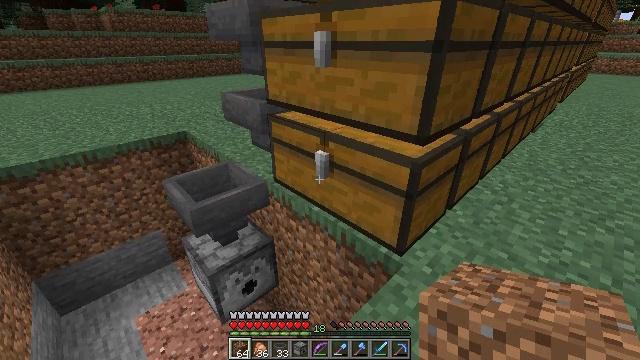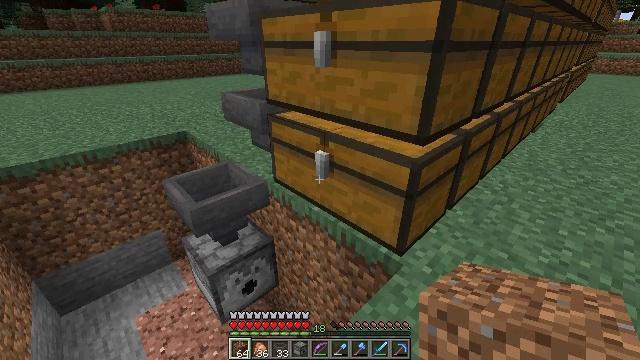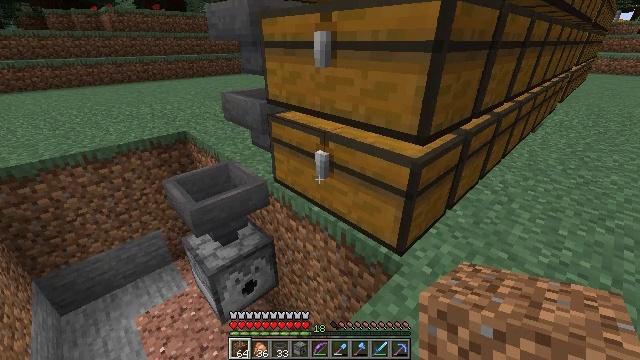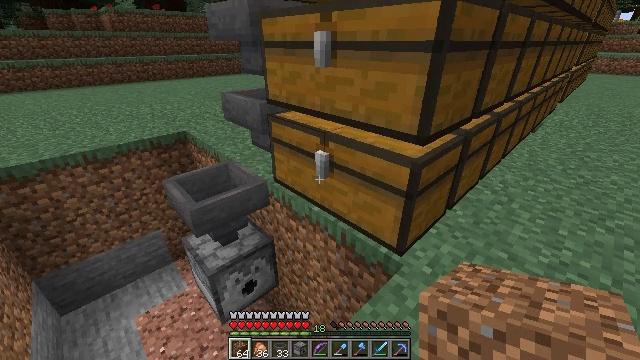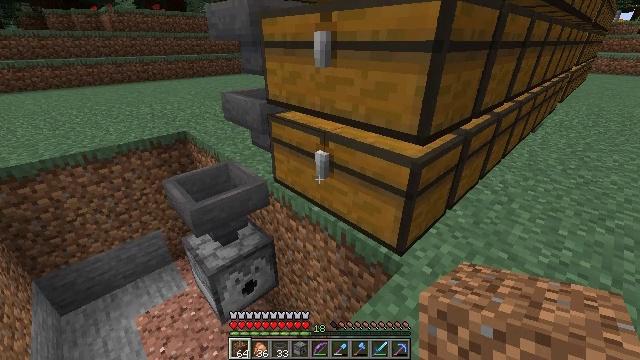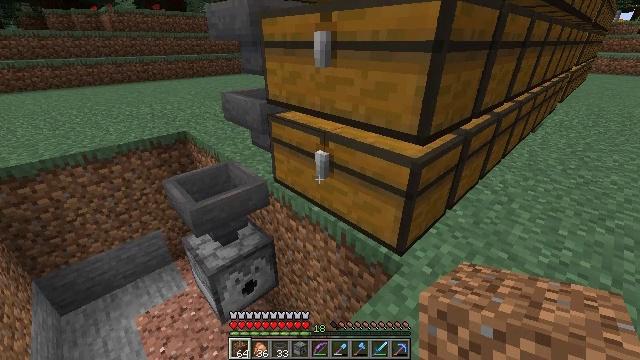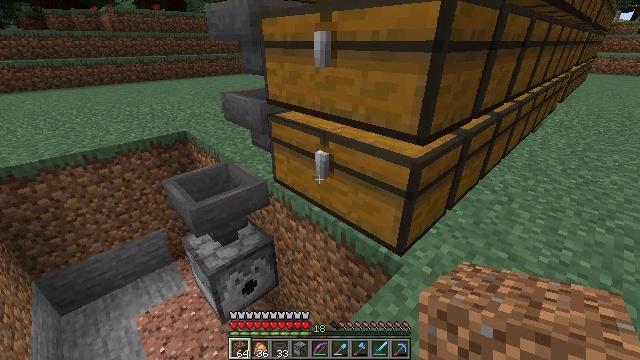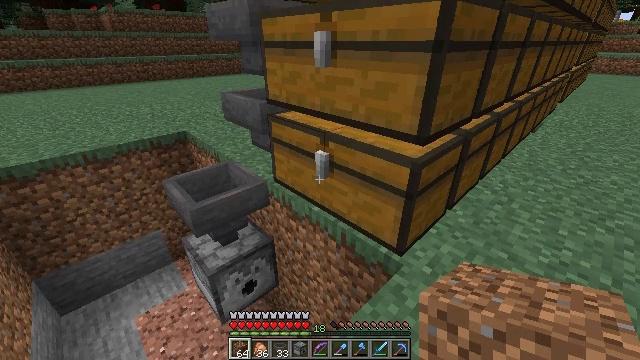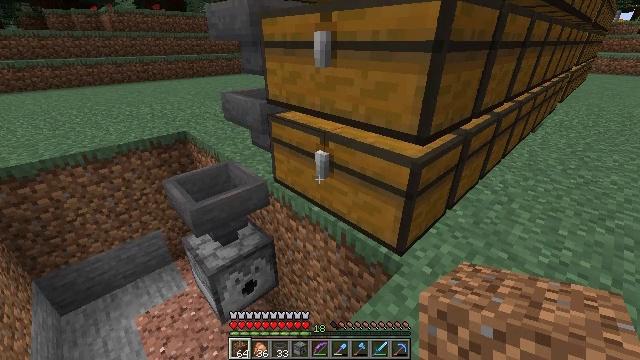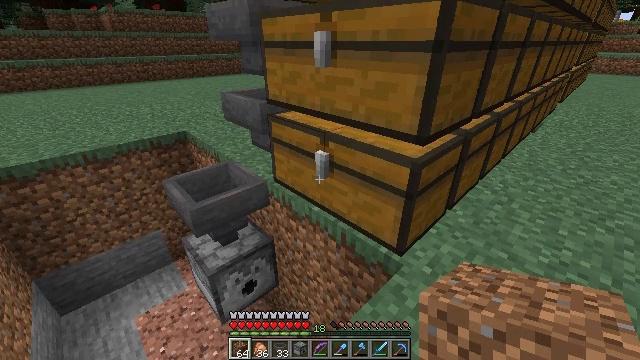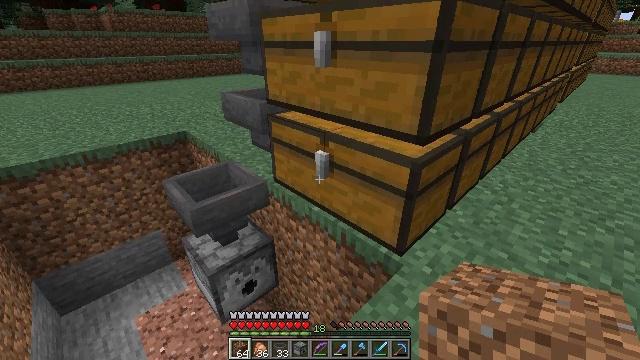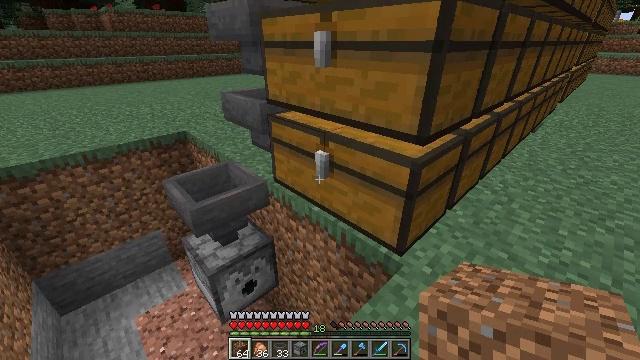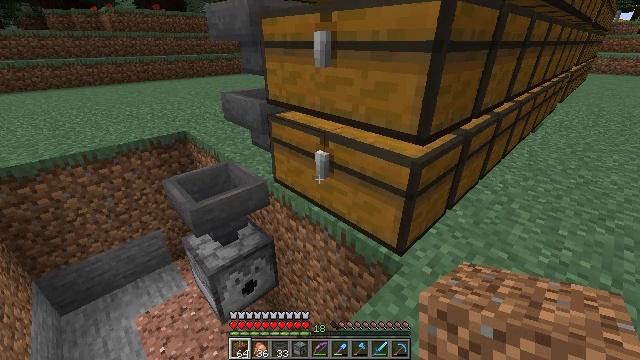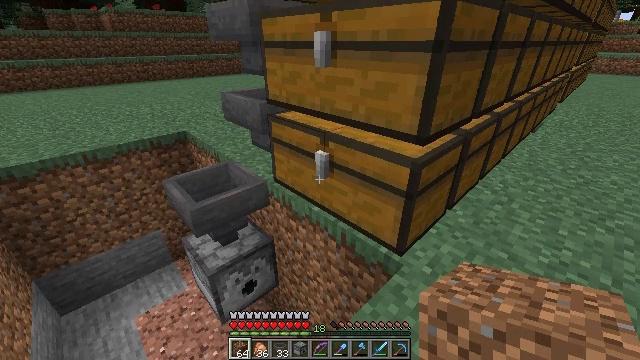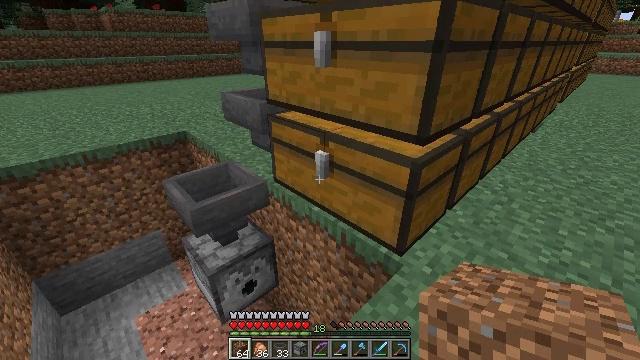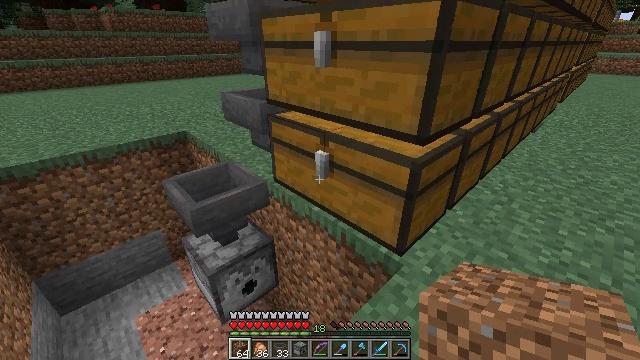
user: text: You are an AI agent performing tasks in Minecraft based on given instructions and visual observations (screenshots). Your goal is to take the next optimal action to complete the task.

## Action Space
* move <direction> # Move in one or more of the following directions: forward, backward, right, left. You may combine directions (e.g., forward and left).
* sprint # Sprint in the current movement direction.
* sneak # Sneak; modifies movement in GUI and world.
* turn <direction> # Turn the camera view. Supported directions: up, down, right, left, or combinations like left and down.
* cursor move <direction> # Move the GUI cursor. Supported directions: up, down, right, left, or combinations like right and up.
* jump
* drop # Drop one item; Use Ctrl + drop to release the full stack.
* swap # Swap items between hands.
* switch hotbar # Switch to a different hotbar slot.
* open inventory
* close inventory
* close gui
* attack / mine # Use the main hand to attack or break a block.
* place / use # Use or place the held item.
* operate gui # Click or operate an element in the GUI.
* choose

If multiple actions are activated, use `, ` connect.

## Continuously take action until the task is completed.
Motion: motion action
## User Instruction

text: Remove the dispenser from its place.
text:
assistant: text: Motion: no_op
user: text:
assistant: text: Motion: no_op
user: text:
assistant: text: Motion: no_op
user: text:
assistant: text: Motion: no_op
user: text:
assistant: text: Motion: no_op
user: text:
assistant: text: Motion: no_op
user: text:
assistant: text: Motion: no_op
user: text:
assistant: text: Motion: no_op
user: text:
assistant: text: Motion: no_op
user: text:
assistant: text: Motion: no_op
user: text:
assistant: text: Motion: no_op
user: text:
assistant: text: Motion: no_op
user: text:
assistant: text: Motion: no_op
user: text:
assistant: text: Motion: no_op
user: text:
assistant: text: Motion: no_op
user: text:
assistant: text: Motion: no_op
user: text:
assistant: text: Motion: no_op
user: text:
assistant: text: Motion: no_op
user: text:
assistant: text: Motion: no_op
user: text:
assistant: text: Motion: no_op
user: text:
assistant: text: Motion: no_op
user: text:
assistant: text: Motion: no_op
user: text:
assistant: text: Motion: no_op
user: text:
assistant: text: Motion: no_op
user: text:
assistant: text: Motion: no_op
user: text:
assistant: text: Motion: no_op
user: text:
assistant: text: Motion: no_op
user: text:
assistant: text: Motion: no_op
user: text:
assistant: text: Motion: no_op
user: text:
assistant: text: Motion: no_op